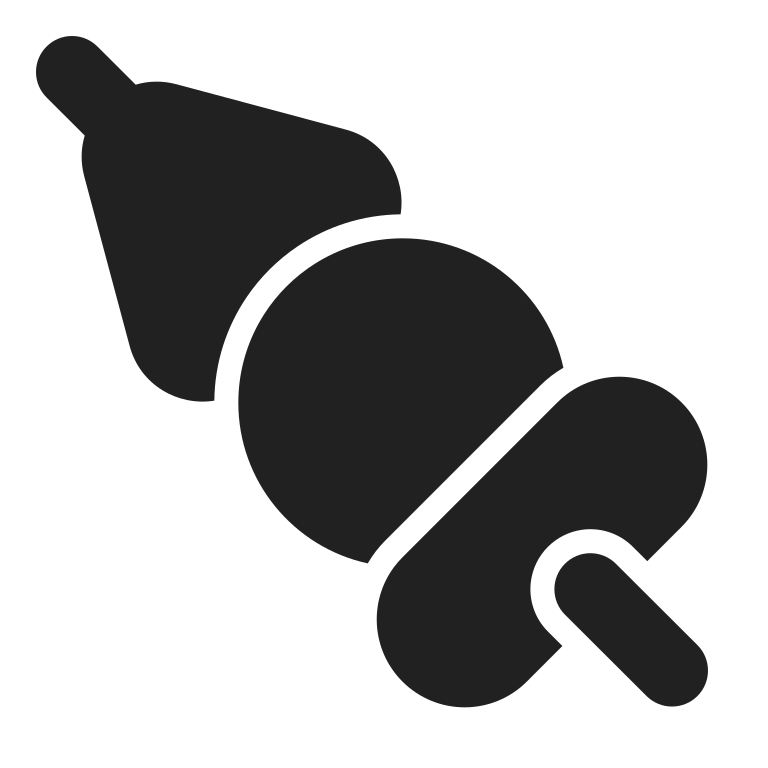
oden high contrast